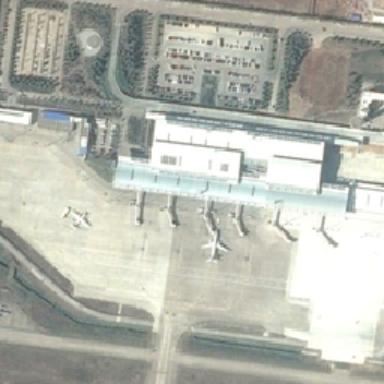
The two planes are interrelated .